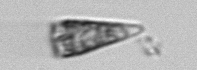
Label: Licmophora